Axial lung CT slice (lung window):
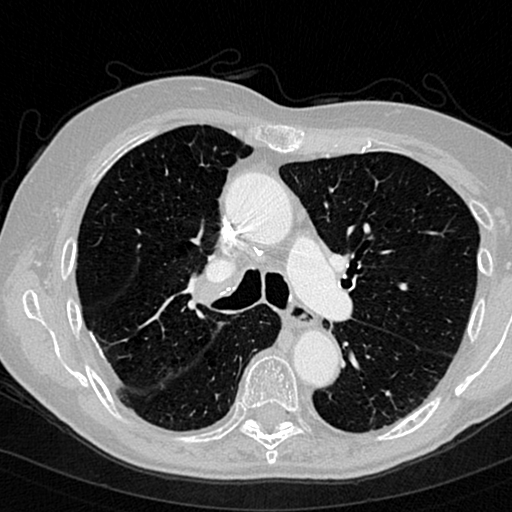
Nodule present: no